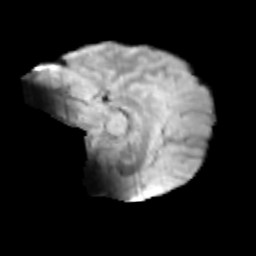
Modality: T2w
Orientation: sagittal
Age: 13
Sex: female
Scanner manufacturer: siemens
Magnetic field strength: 3 T
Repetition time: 3.8 s
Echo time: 0.07 s